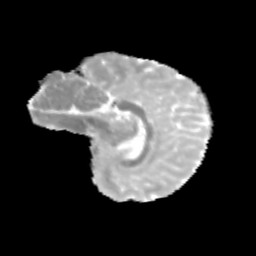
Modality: MD
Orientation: sagittal
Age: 13
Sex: female
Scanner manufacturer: siemens
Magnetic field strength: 3 T
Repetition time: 3.8 s
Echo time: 0.07 s